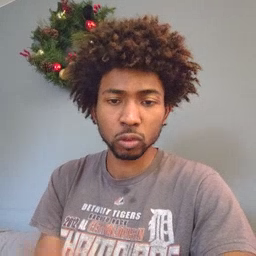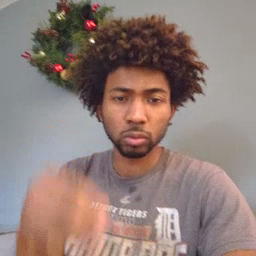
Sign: store